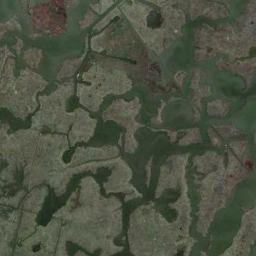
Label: wetland